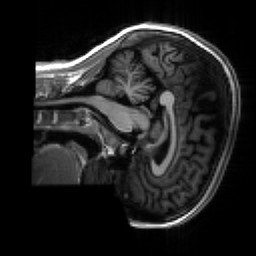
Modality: T1w
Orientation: sagittal
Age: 19
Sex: female
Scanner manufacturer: siemens
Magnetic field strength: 3 T
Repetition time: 2.3 s
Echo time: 0.00266 s